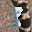
Label: 3